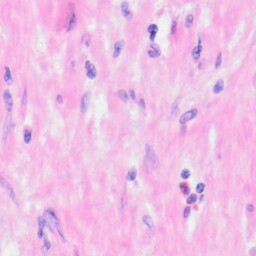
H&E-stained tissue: Kidney